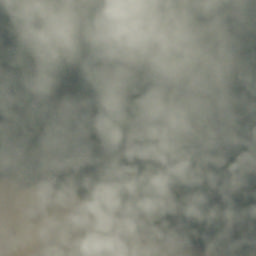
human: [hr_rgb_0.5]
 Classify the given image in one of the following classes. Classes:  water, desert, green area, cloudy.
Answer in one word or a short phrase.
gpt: cloudy